Interaction volume radius: 5 \u00c5
Interaction volume height: 10 \u00c5
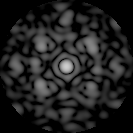
Disorder parameter: 0.5644